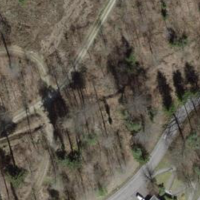
EUNIS habitat code: 44
Species observed at this site:
Lysimachia nemorum